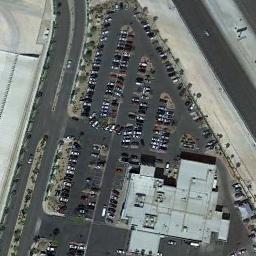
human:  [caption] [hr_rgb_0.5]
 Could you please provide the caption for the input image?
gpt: The parking lot is full of cars next to the building .

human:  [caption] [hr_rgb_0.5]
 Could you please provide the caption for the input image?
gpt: There are many cars in the parking lot .

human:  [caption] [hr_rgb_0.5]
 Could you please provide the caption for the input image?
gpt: The parking lot has lots of neatly arranged cars and a building is also in the parking lot .

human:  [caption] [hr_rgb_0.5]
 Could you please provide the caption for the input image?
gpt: There are several trees beside the parking lot .

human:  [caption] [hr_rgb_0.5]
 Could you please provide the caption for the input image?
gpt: There are some cars and a gray buildings on the parking lot .